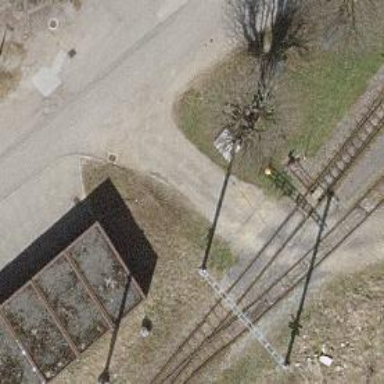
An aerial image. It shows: Track with grade1 tracktype.